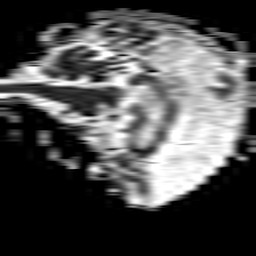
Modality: ADC
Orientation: sagittal
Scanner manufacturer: philips
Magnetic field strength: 1.5 T
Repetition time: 4.6 s
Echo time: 0.0745 s